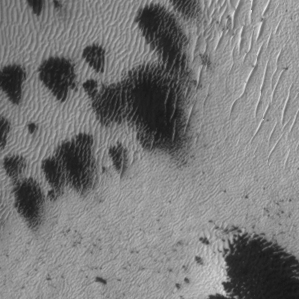
Label: frost